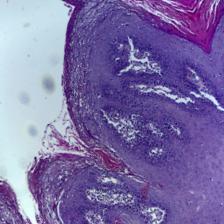
Diagnosis: OSCC